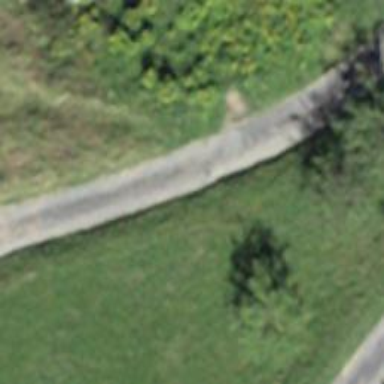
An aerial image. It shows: Paved track road with grade1 track type.